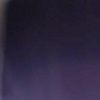
Label: space